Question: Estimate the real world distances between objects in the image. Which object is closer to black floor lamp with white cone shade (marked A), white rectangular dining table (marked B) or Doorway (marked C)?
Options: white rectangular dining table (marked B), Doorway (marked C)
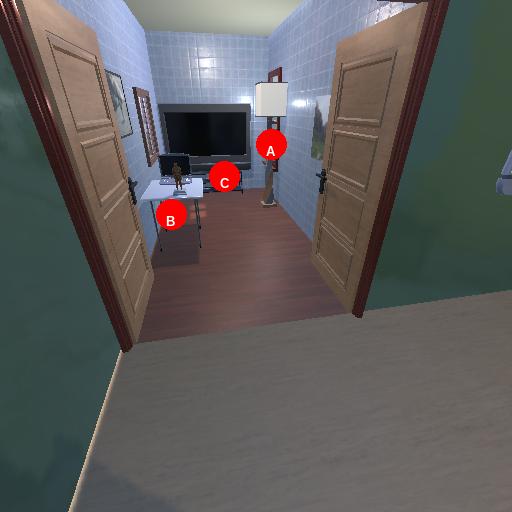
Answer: white rectangular dining table (marked B)